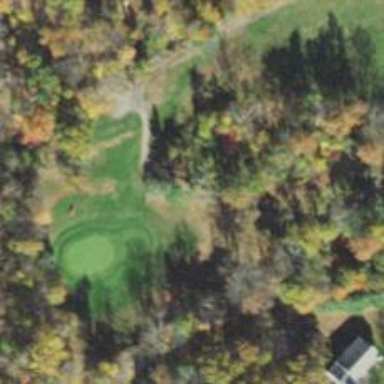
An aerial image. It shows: Path for golf carts.